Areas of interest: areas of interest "First World Plaza"
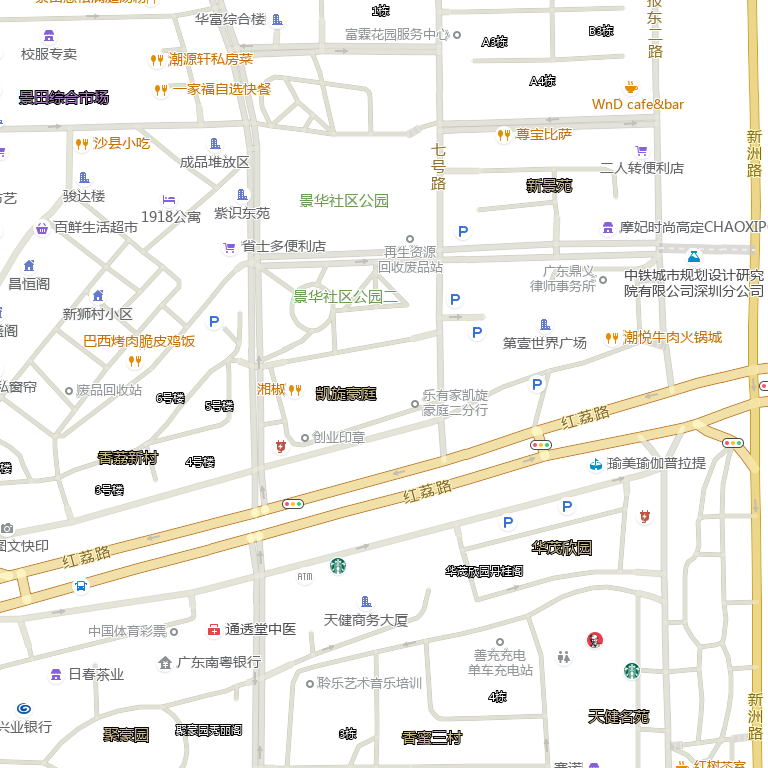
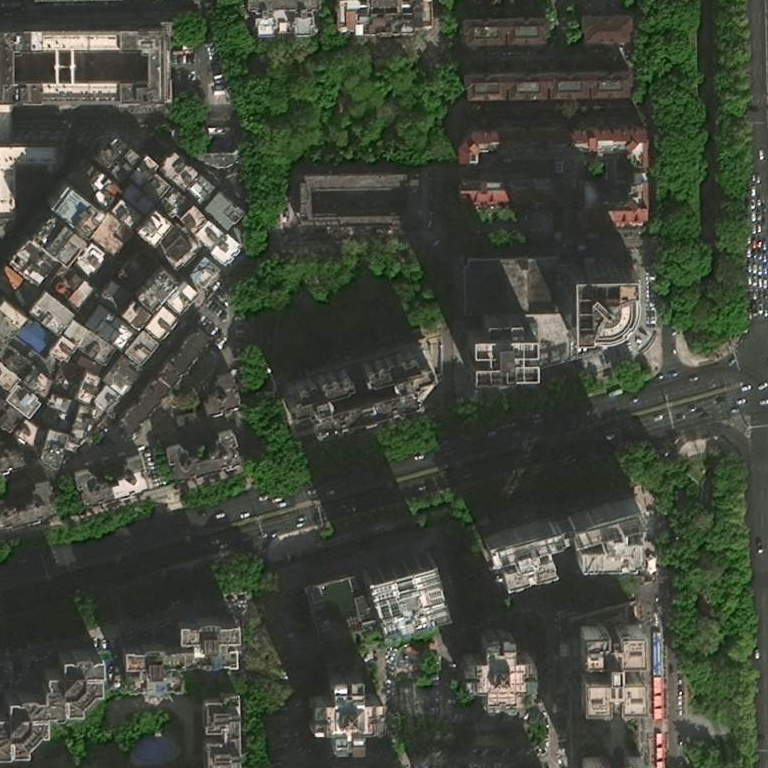